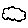
Label: cloud